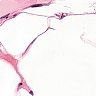
Metastatic tissue present: no